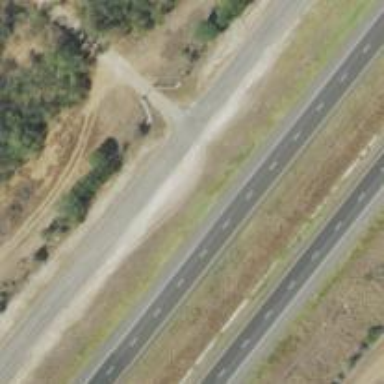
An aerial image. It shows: Tertiary road with frontage road.